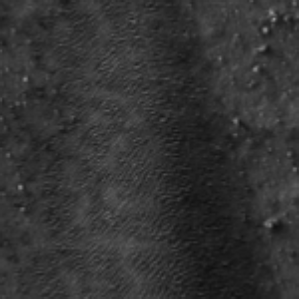
Label: frost